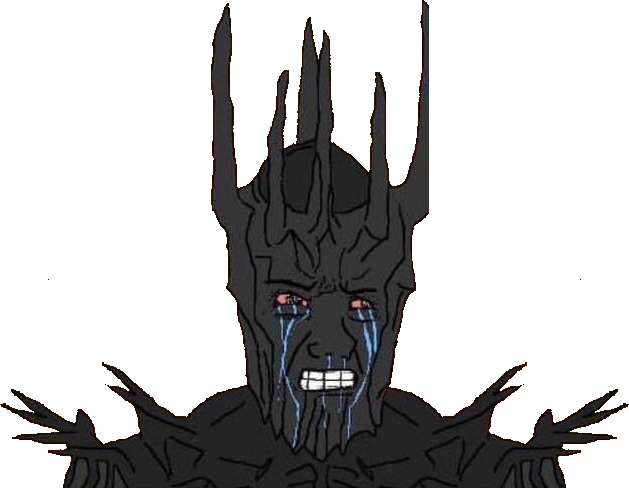
Label: 5_Crying_Wojak